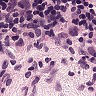
Metastatic tissue present: yes